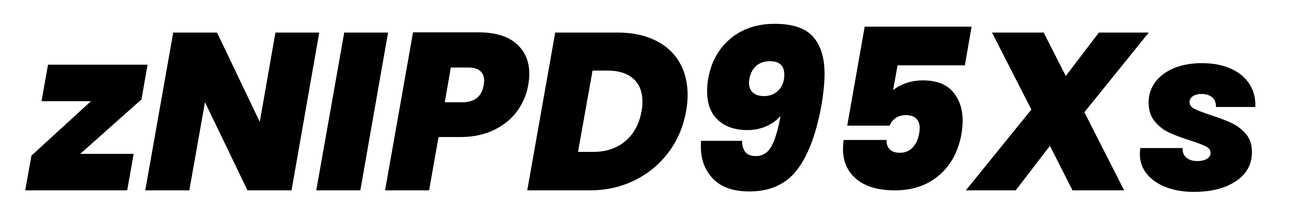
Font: Poppins-ExtraBoldItalic